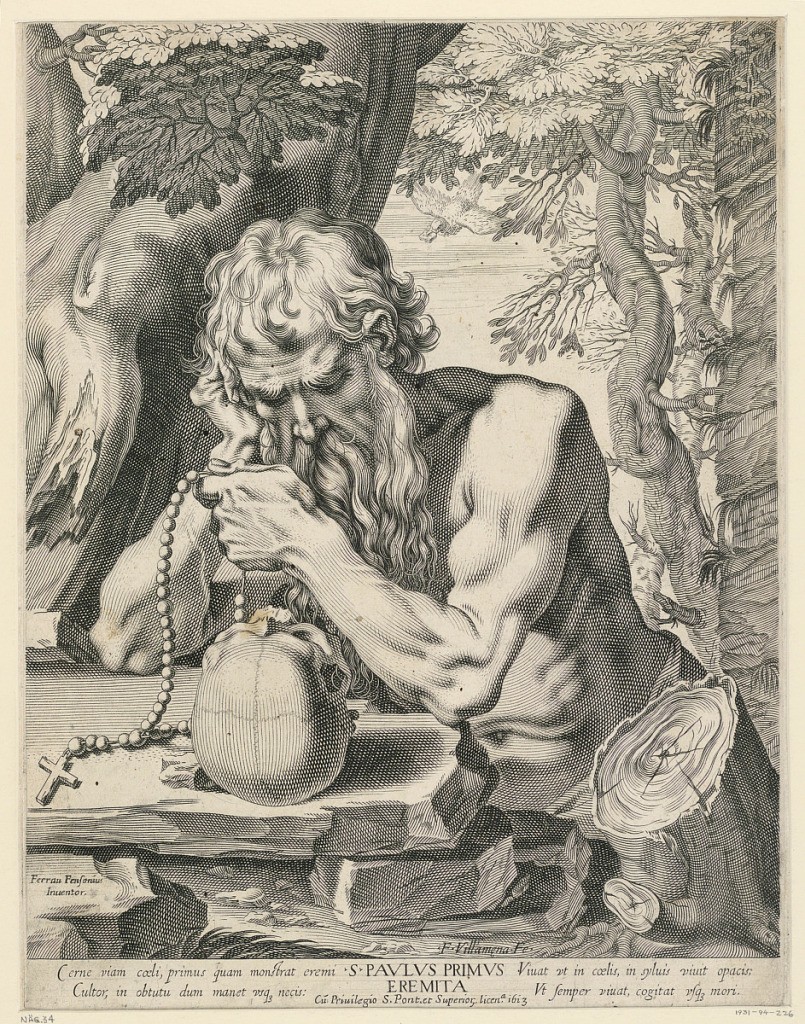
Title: Saint Paul the Hermit
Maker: Francesco Villamena, ca.1566 – 1626
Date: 1613
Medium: Engraving on paper
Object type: Print
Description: Half-length figure of a nude elderly man, turned half-left, leaning on his elbows and holding a rosary in his left hand, a skill before him. Below, a four-line Latin inscription, artist's name.